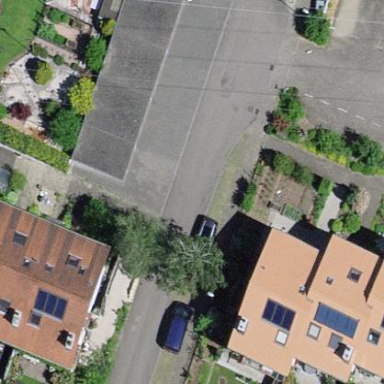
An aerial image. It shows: Group of garages.